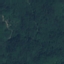
Land use / land cover class: Forest